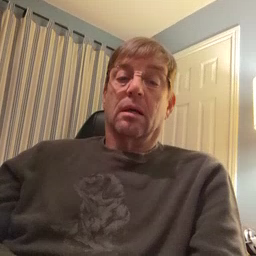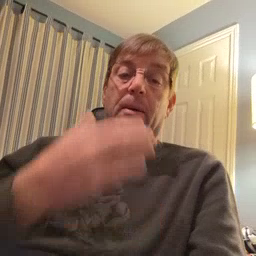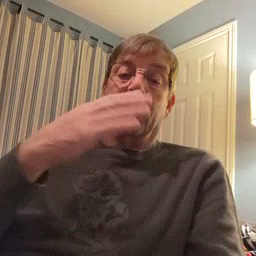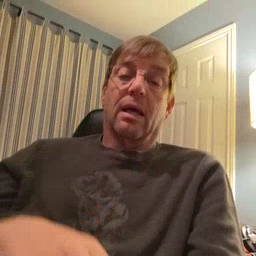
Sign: bad